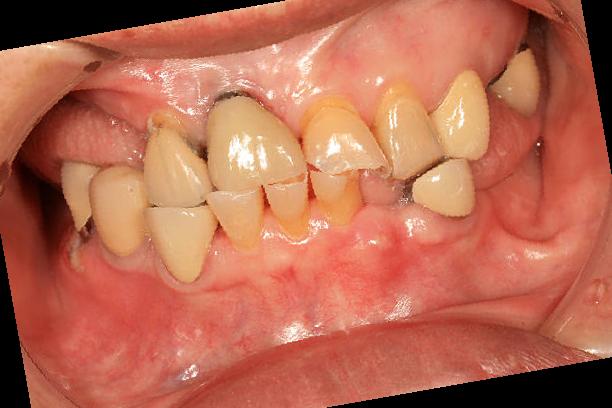
Condition: Gingivitis